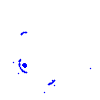
Particle: electron